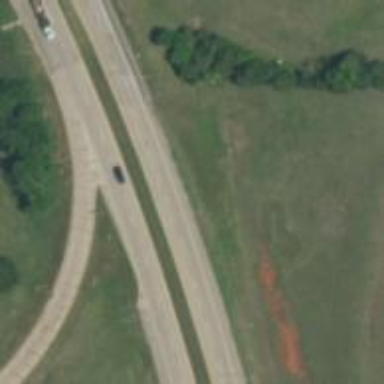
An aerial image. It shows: Trunk highway.